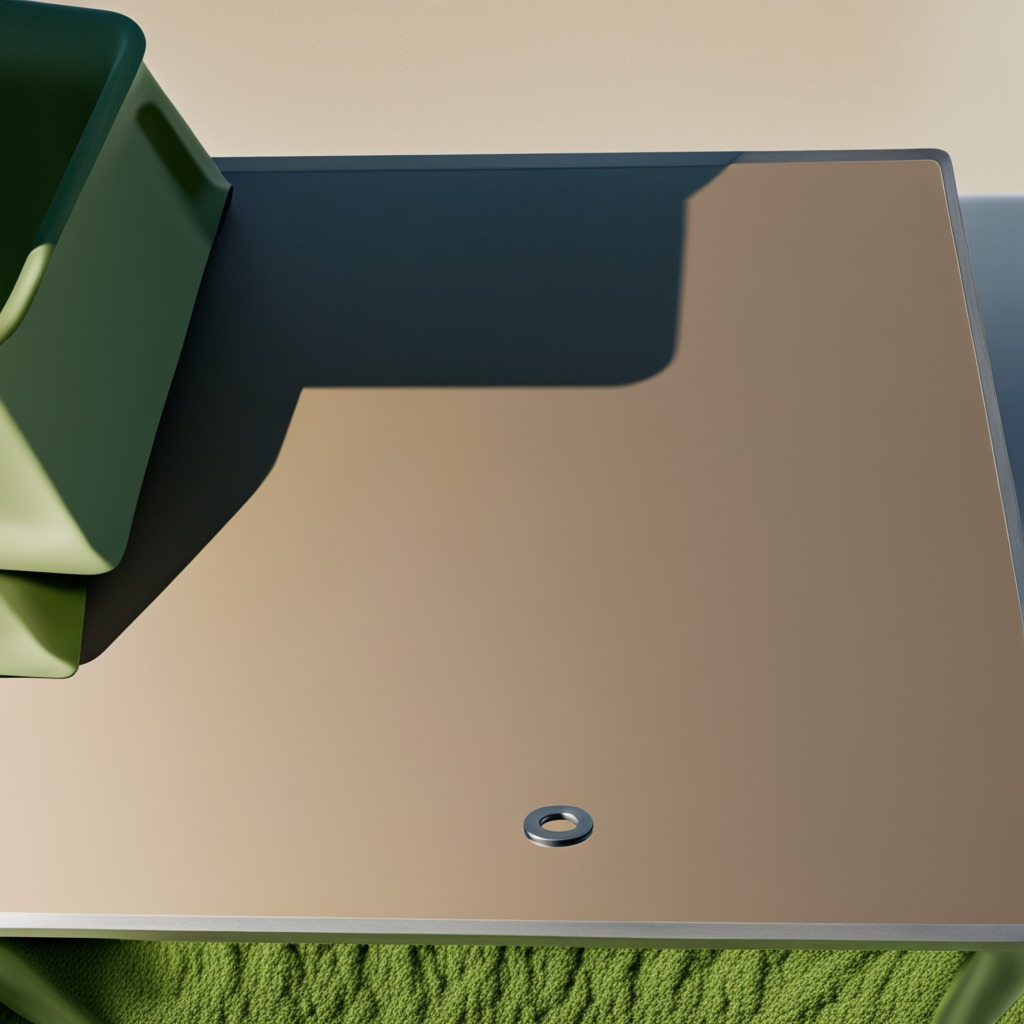
A flat metal washer is lying on the table.